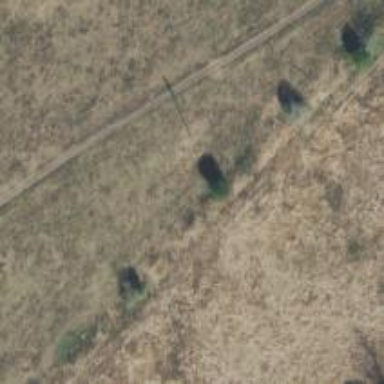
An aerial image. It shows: Power pole.